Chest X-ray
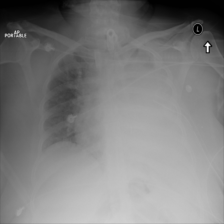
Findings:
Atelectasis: negative
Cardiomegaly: positive
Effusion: positive
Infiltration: negative
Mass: negative
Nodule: negative
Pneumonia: negative
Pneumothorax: negative
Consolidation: negative
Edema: negative
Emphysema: negative
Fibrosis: negative
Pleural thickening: negative
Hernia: negative